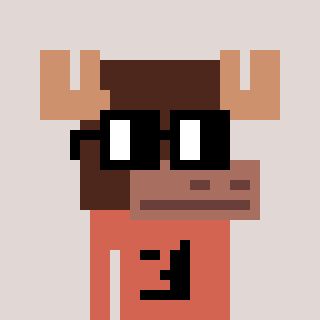
a pixel art character with square black glasses, a moose-shaped head and a peachy-colored body on a warm background